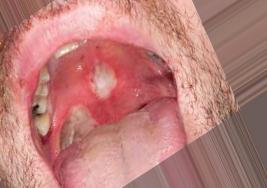
Condition: Mouth Ulcer